Question: I have a table odds where
'''
MATCH_ID | HOME_ID |Away_ID | Group_name | Line_name | Odd |
3000 | 1 | 2 | 1x2 | Chelsea | 1.4
3000 | 1 | 2 | 1x2 | Liverpool | 2.8
3000 | 1 | 2 | Handicap | Chealse - 1.5 | 2.9
3000 | 1 | 2 | Handicap | Liverpool +1.5 | 1.4
'''
every match has related to this match.
How i could get the odds listed like they are on bookmaker websites like Bet365 when you click on some event and they are grouped and related?

As you can see in the picture "" would be on my table.
As well as Point Betting would be Handicap
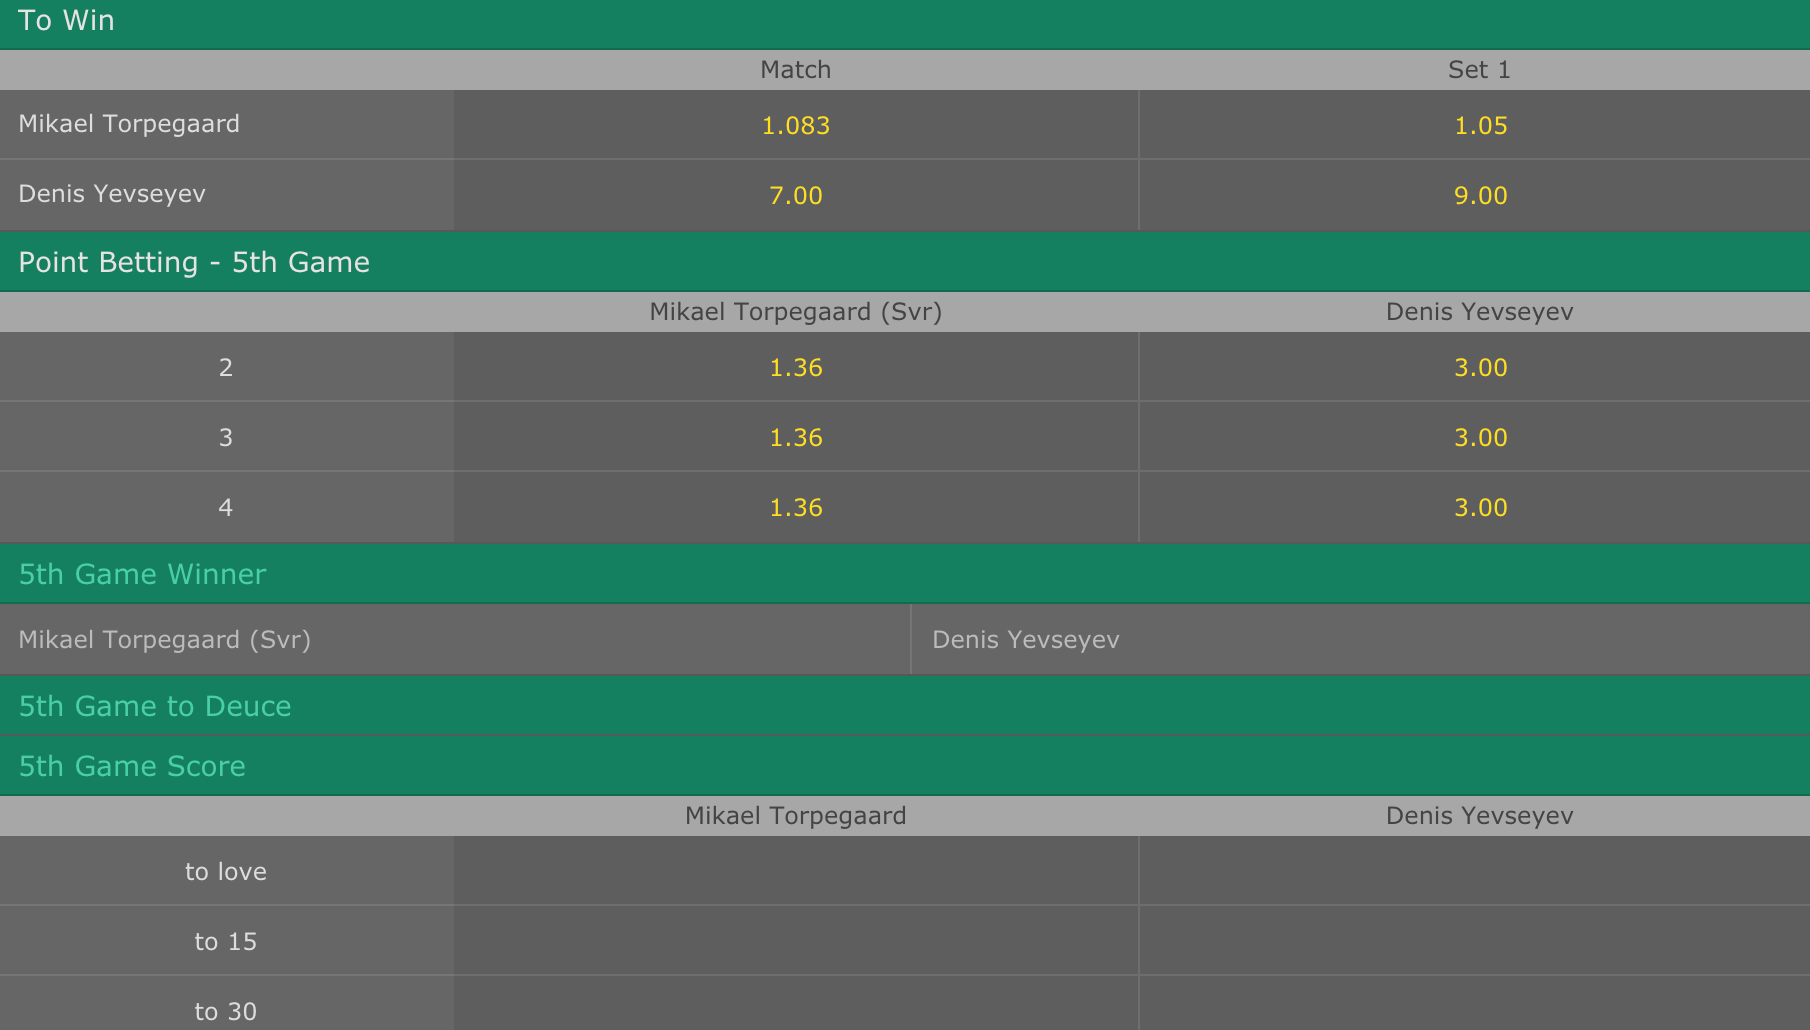
Answer: You have to group your results by 'Group_name' column.
e.g.
'->where('MATCH_ID', 3000)->get()->groupBy('Group_name')'
<URL>